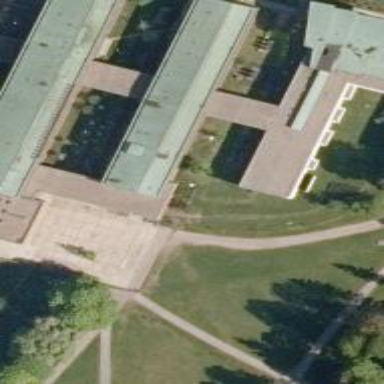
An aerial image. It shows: Part of building.